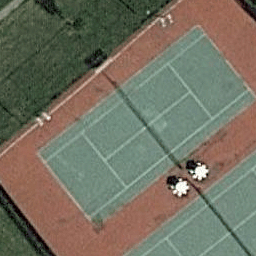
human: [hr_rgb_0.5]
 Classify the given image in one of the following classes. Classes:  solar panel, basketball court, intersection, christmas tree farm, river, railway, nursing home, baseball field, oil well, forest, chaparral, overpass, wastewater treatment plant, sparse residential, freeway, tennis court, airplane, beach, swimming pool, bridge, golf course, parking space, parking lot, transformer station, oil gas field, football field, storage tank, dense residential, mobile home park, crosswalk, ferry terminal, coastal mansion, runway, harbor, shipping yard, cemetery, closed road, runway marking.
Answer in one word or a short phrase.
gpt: tennis court